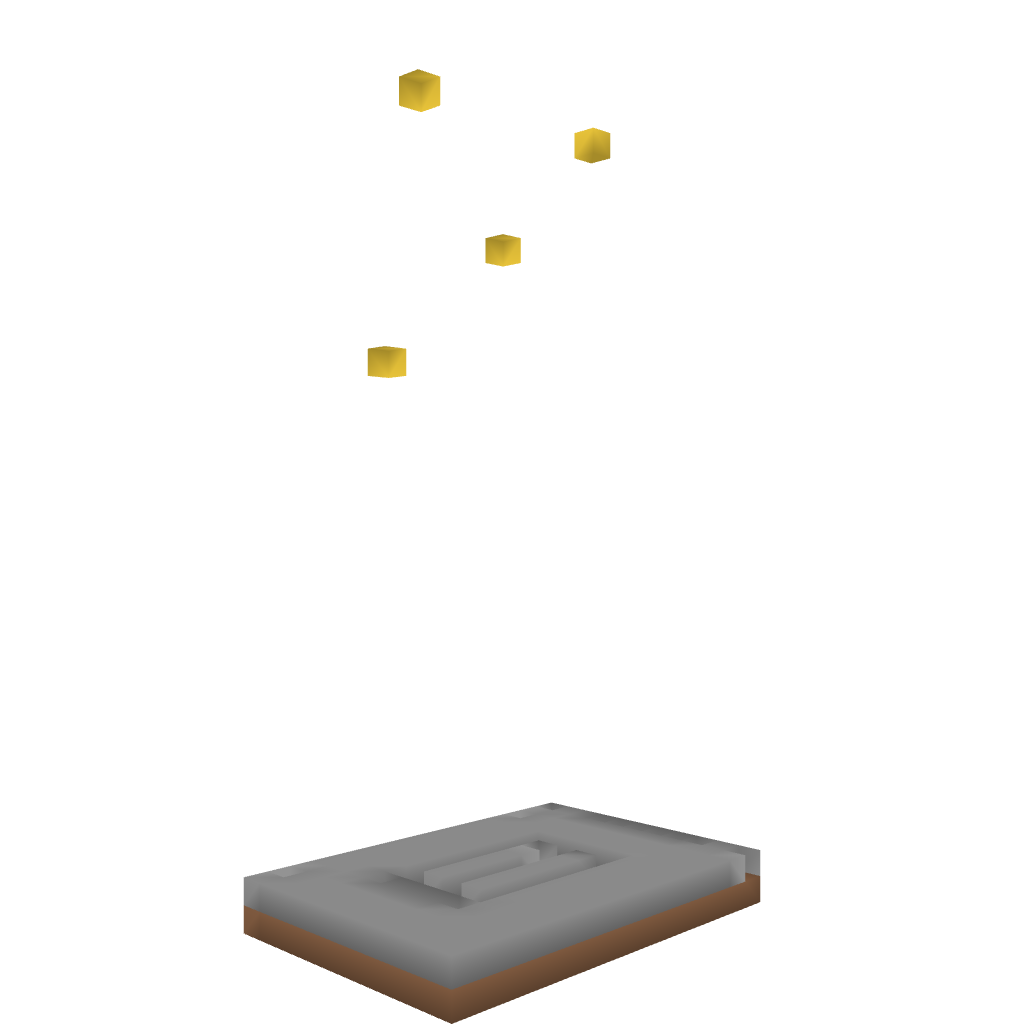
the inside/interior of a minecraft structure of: Statue of Nike